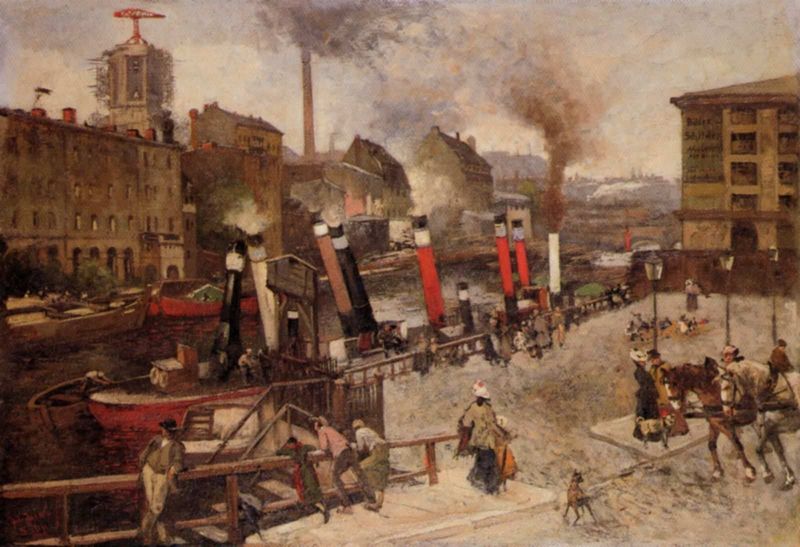
Titel: Berlin, Spreeufer mit Stadtvogtei, Fischerbrücke und Anlegestelle
Künstler: Julius Jacob d.J.
Standort: Schweinfurt
Institution: Sammlung Georg Schäfer
Schlagwörter: gemälde, himmel, wasser, wolken, fluss, frauen, impressionismus, landschaft, menschen, stadt, ufer, ausschnitt, braun, damen, fenster, frau, holz, hut, lampen, laterne, laternen, männer, schwarz, strasse, weiss, dach, gebäude, haus, hund, hunde, rot, schnee, tiere, weg, zaun, leute, malerei, mensch, schauen, öl, horizont, häuser, weite, brücke, brüstung, gewässer, kanal, qualm, rauch, kind, arbeit, boot, boote, genre, kamin, kamine, pferd, pferde, reiter, schornstein, turm, schiff, schiffe, hopper, italien, ort, passanten, pflaster, türen, vedute, schornsteine, nebel, winter, fabrik, kutsche, platz, schlot, figuren, hafen, industrie, wagen, kai, promenade, beobachter, dampf, dampfer, dampfschiff, landung, lehnen, pier, querformat, steg, treppe, turner, hotel, geländer, stadtansicht, wei, berlin, mole, kran, schimmel, betrachten, qual, dandy, industrialisierung, esse, kochen, matrosen, anlehnen, armut, bau, anlegestelle, gaslaterne, speicher, roit, häuserzeile, strassenlaterne, boje, januar, häuserreihe, landen, dampfschiffe, hamburg, titanic, dorg, dezember, strase, new york, russ, spree, trostlosigkeit, schifflände, huete, ein eins, ein vier sieben, ein zwei, ein zwei o, eins eins o, eins o, eins o o, eins o sechs, eins vier, egestelle, 1878, hafenszene amerika, dampfschiffe im hafen